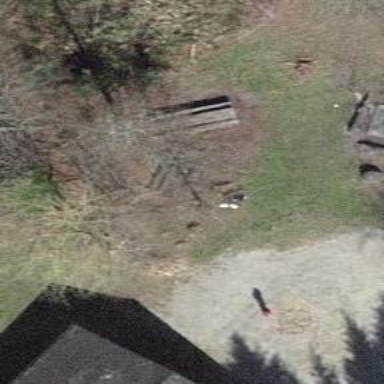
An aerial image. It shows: Picnic table located in leisure land area.